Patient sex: M
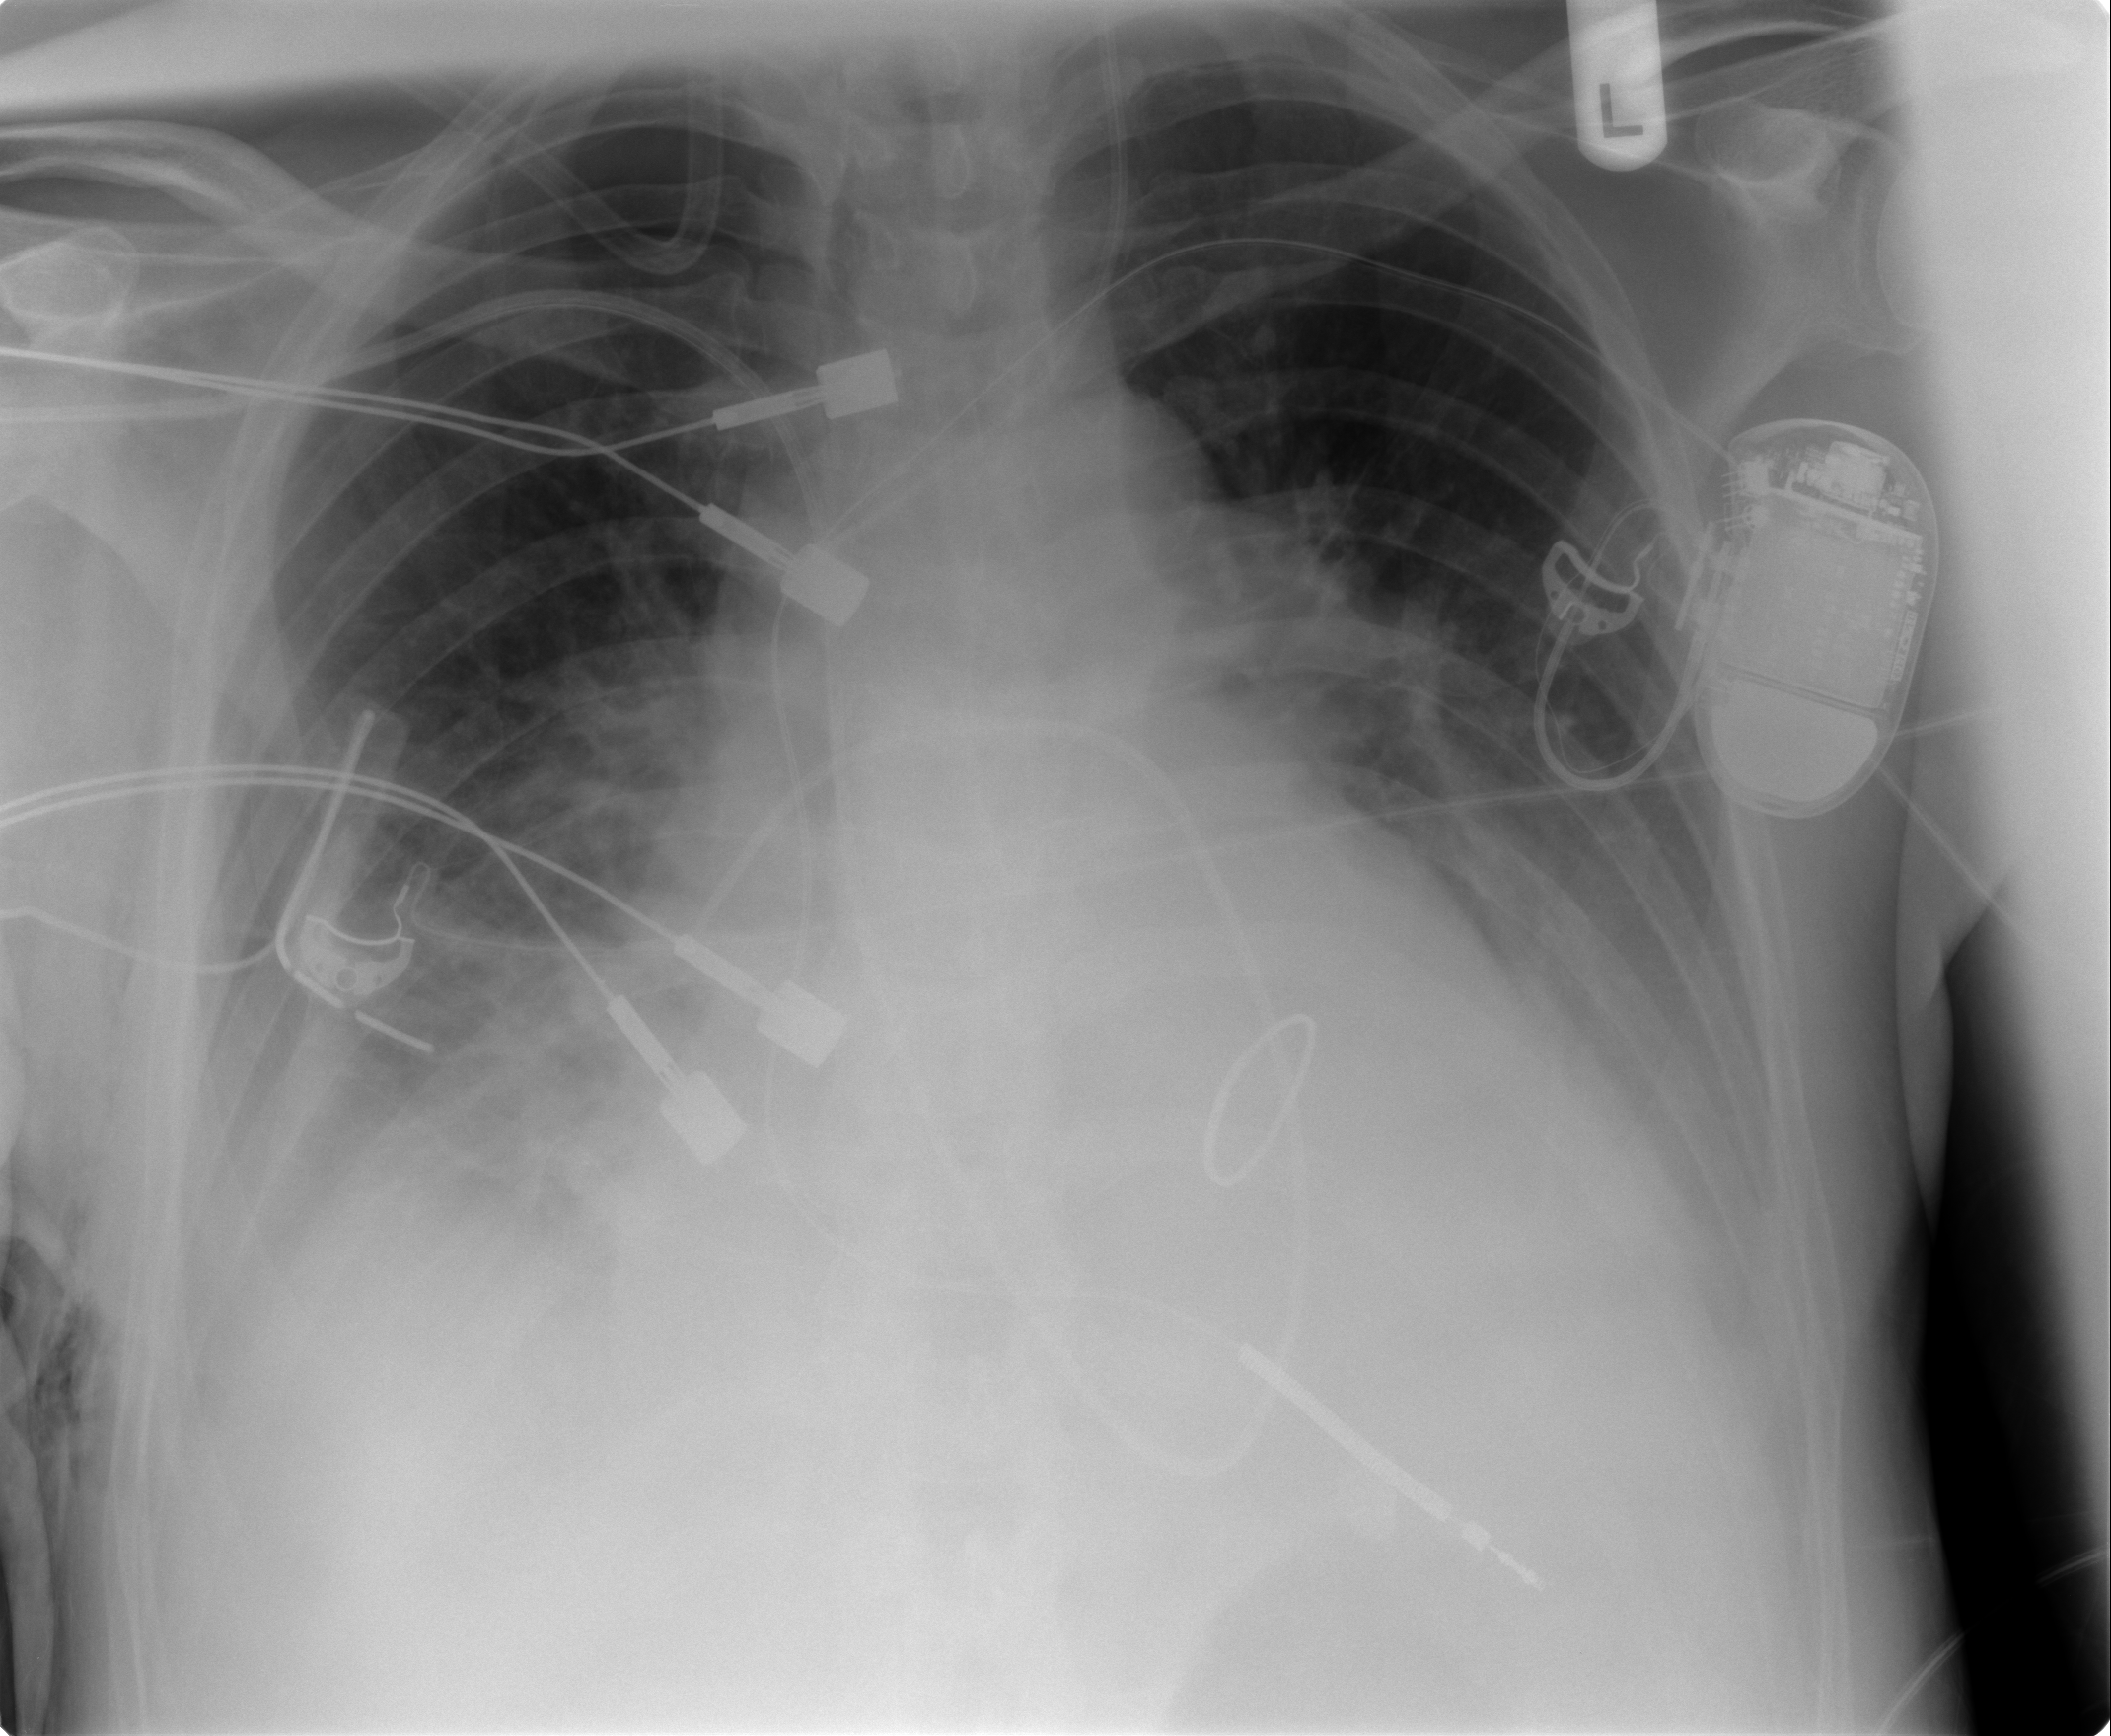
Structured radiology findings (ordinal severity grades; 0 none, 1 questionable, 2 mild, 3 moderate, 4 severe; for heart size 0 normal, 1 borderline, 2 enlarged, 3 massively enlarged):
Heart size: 2
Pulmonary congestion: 2
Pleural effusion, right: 2
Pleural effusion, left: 2
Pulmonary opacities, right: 0
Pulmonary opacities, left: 0
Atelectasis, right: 2
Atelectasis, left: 1